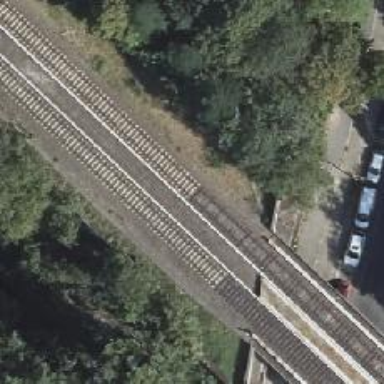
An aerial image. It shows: Bridge for the electrified light rail.